Question: I am attempting to create my own quasi-shapefile and supply it to ggplot2. I have done this using premade map data from the maps package. I am unable to create a shapefile that plots all pieces.
I was hoping for all id areas to be plotted but it appears I have made an error but I don't understand how or where. Here is the current plot with the pieces 1 through 8 missing.
How can I get these missing pieces to plot. Here's the data:
'''
space.manikin.shape <- structure(list(x = c(0.4, 0.4, 0.6, 0.6, 0.35, 0.4, 0.6, 0.65,
0.6, 0.65, 0.65, 0.6, 0.4, 0.35, 0.65, 0.6, 0.35, 0.35, 0.4,
0.4, 0.4, 0.4, 0.6, 0.6, 0.6, 0.6, 0.65, 0.65, 0.73, 0.73, 0.65,
0.65, 0.73, 0.73, 0.6, 0.6, 0.73, 0.73, 0.65, 0.65, 0.4, 0.4,
0.6, 0.6, 0.27, 0.27, 0.4, 0.4, 0.35, 0.35, 0.27, 0.27, 0.35,
0.35, 0.27, 0.27, 0.35, 0.35, 0.4, 0.4, 0.35, 0.35, 0.65, 0.65,
0.65, 0.65, 0.73, 0.73, 1, 1, 0.73, 0.73, 1, 1, 0.65, 0.65, 1,
1, 0.73, 0.73, 0.35, 0.35, 0.65, 0.65, 0, 0, 0.35, 0.35, 0.27,
0.27, 0, 0, 0.27, 0.27, 0, 0, 0.27, 0.27, 0.35, 0.35), y = c(0.67,
0.525, 0.525, 0.67, 0.75, 0.67, 0.67, 0.75, 0.525, 0.475, 0.75,
0.67, 0.525, 0.475, 0.475, 0.525, 0.75, 0.475, 0.525, 0.67, 0.87,
0.75, 0.75, 0.87, 0.87, 0.75, 0.75, 0.67, 0.67, 0.87, 0.67, 0.525,
0.525, 0.67, 0.475, 0.28, 0.28, 0.525, 0.525, 0.475, 0.475, 0.28,
0.28, 0.475, 0.525, 0.28, 0.28, 0.475, 0.475, 0.525, 0.67, 0.525,
0.525, 0.67, 0.87, 0.67, 0.67, 0.75, 0.75, 0.87, 1, 0.87, 0.87,
1, 1, 0.87, 0.87, 0.75, 0.75, 1, 0.75, 0.475, 0.475, 0.75, 0.28,
0, 0, 0.475, 0.475, 0.28, 0.28, 0, 0, 0.28, 0.475, 0, 0, 0.28,
0.28, 0.475, 0.75, 0.475, 0.475, 0.75, 1, 0.75, 0.75, 0.87, 0.87,
1), id = structure(c(1L, 1L, 1L, 1L, 2L, 2L, 2L, 2L, 3L, 3L,
3L, 3L, 4L, 4L, 4L, 4L, 5L, 5L, 5L, 5L, 6L, 6L, 6L, 6L, 7L, 7L,
7L, 7L, 7L, 7L, 8L, 8L, 8L, 8L, 9L, 9L, 9L, 9L, 9L, 9L, 10L,
10L, 10L, 10L, 11L, 11L, 11L, 11L, 11L, 11L, 12L, 12L, 12L, 12L,
13L, 13L, 13L, 13L, 13L, 13L, 14L, 14L, 14L, 14L, 15L, 15L, 15L,
15L, 15L, 15L, 16L, 16L, 16L, 16L, 17L, 17L, 17L, 17L, 17L, 17L,
18L, 18L, 18L, 18L, 19L, 19L, 19L, 19L, 19L, 19L, 20L, 20L, 20L,
20L, 21L, 21L, 21L, 21L, 21L, 21L), .Label = c("01", "02", "03",
"04", "05", "06", "07", "08", "09", "10", "11", "12", "13", "14",
"15", "16", "17", "18", "19", "20", "21"), class = "factor"),
order = c(1L, 2L, 3L, 4L, 1L, 2L, 3L, 4L, 1L, 2L, 3L, 4L,
1L, 2L, 3L, 4L, 1L, 2L, 3L, 4L, 1L, 2L, 3L, 4L, 1L, 2L, 3L,
4L, 5L, 6L, 1L, 2L, 3L, 4L, 1L, 2L, 3L, 4L, 5L, 6L, 1L, 2L,
3L, 4L, 1L, 2L, 3L, 4L, 5L, 6L, 1L, 2L, 3L, 4L, 1L, 2L, 3L,
4L, 5L, 6L, 1L, 2L, 3L, 4L, 1L, 2L, 3L, 4L, 5L, 6L, 1L, 2L,
3L, 4L, 1L, 2L, 3L, 4L, 5L, 6L, 1L, 2L, 3L, 4L, 1L, 2L, 3L,
4L, 5L, 6L, 1L, 2L, 3L, 4L, 1L, 2L, 3L, 4L, 5L, 6L)), .Names = c("x",
"y", "id", "order"), class = "data.frame", row.names = c(NA,
-100L))
centers <- data.frame(
id = 1:21,
center.x=c(.5, .5, .625, .5, .375, .5, .66, .69, .66, .5, .34, .31,
.34, .5, .79, .815, .79, .5, .16, .135, .16),
center.y=c(.597, .71, .5975, .5, .5975, .82, .81, .6475, .39, .3775, .39,
.6475, .81, .935, .89, .6025, .19, .14, .19, .6025, .89)
)
library(ggplot2)
library(grid)
library(png)
ggplot(centers) + geom_map(aes(map_id = id), map = space.manikin.shape, colour="white") +
expand_limits(space.manikin.shape) +
geom_text(data=centers, aes(center.x, center.y, label = id), color="grey60")
'''

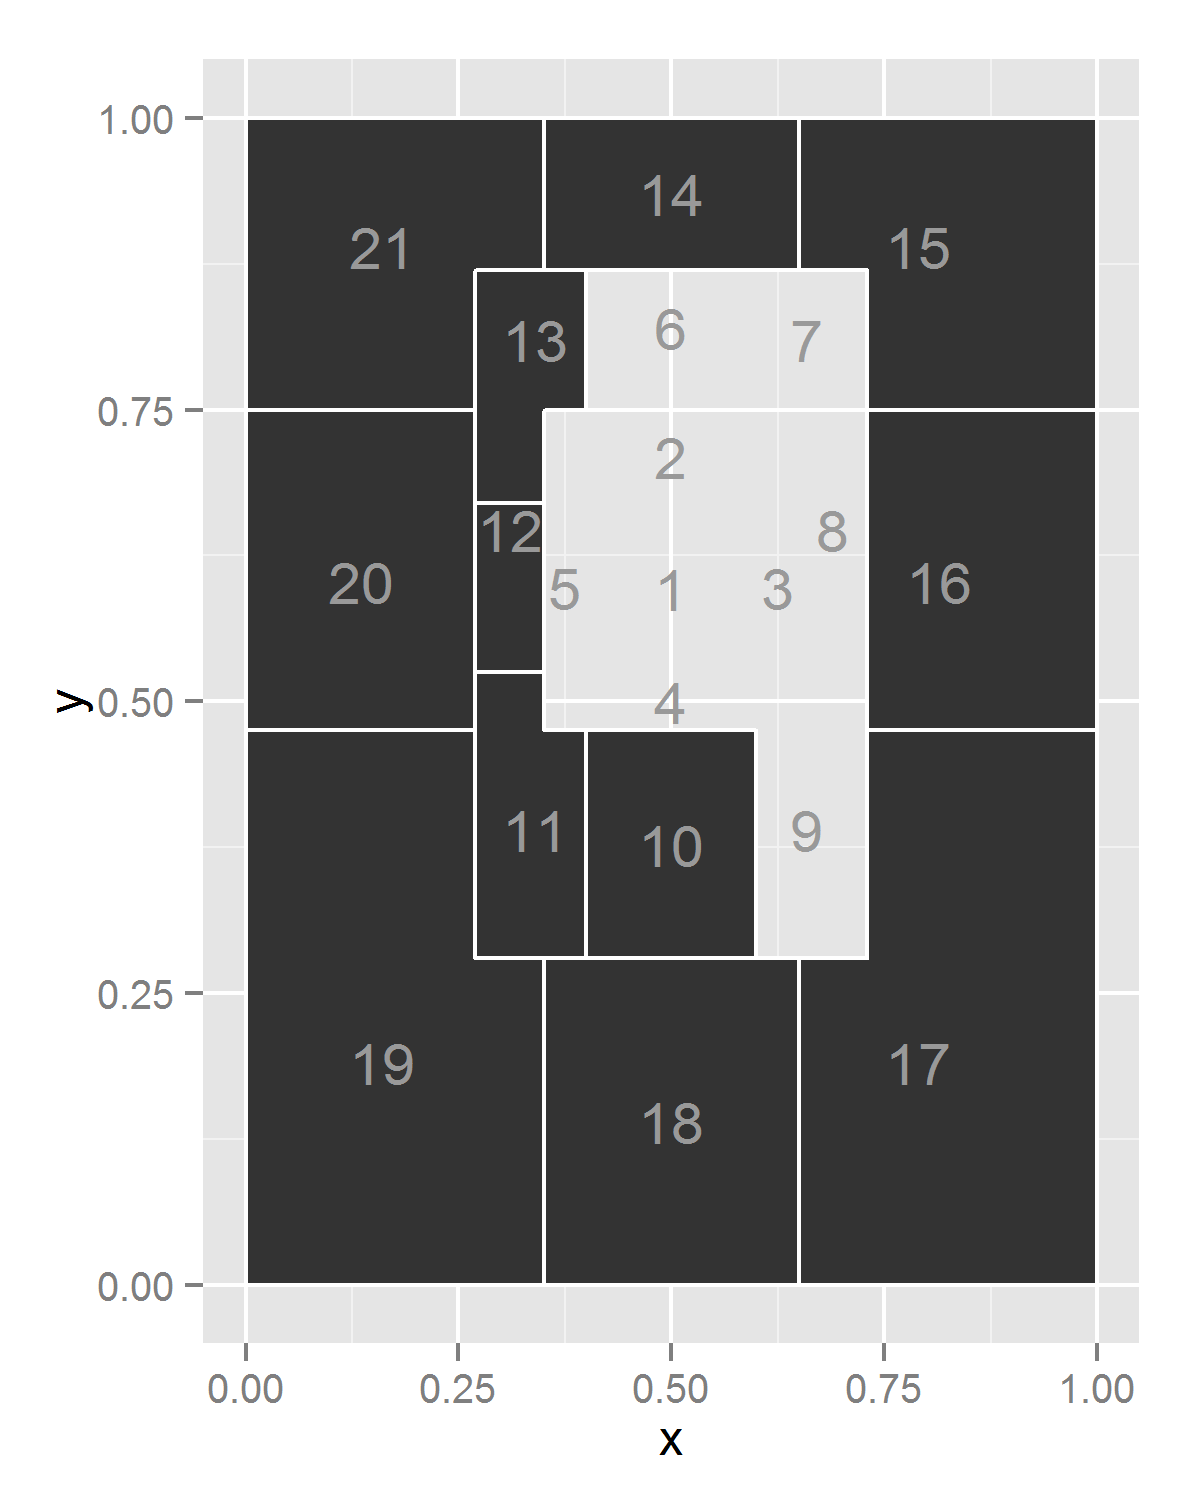
Answer: I have no idea what 'list_df2df' does or in what package it is.
If I use my own interpretation using 'polygon', the polygons look correct. Also, as you're missing polygons 1:9, so I suspect something goes wrong in the matching of polygon and center ids. The polygons are named '01', '02' etc. while the center ids are named '1', '2' etc. Perhaps this causes your problem.
Example with 'polygon':
'''
plot(0:1,0:1,type='n', ann=F, axes=T)
for (i in 1:length(dat)){
polygon(x=dat[[i]]$x, y=dat[[i]]$y, col=2)
text(x=centers[i,'center.x'], y=centers[i,'center.y'], labels=i)
}
# ... nothing wrong with polygon or center coordinates
'''